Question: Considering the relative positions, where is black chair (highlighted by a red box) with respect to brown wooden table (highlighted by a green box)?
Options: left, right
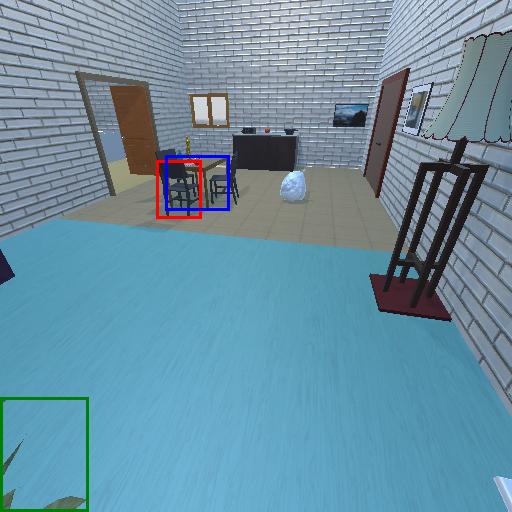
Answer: left